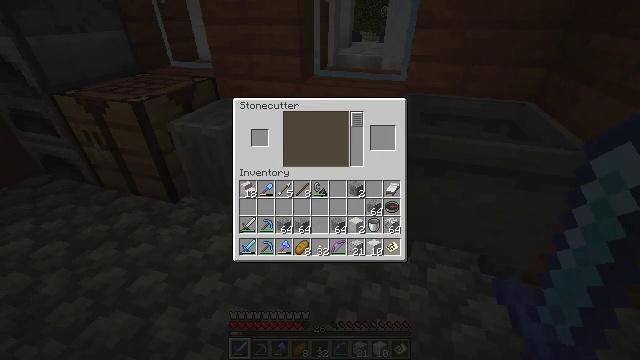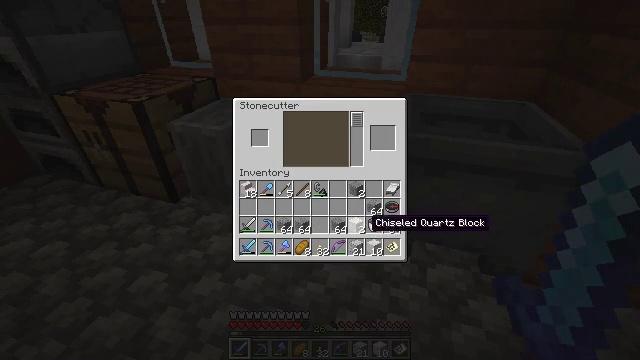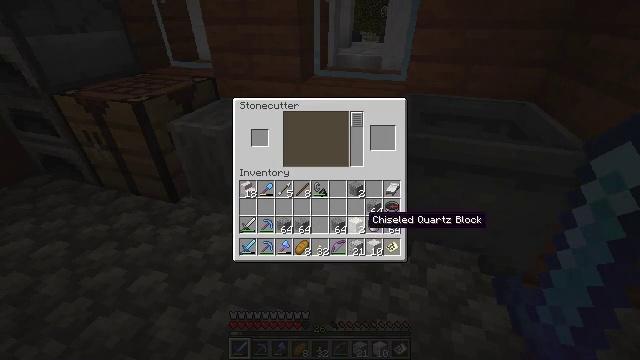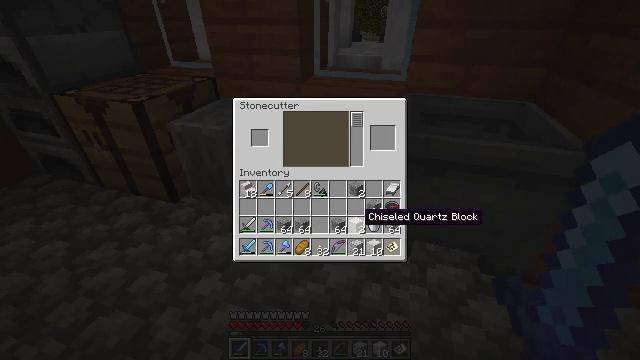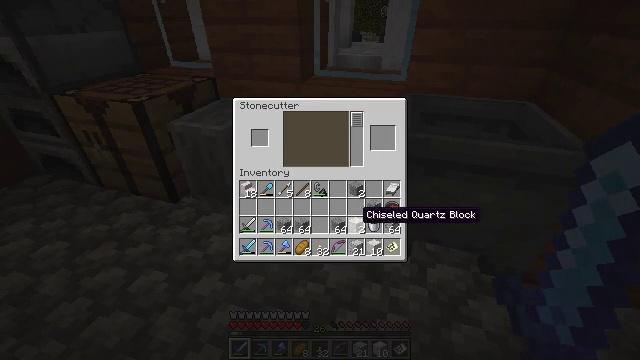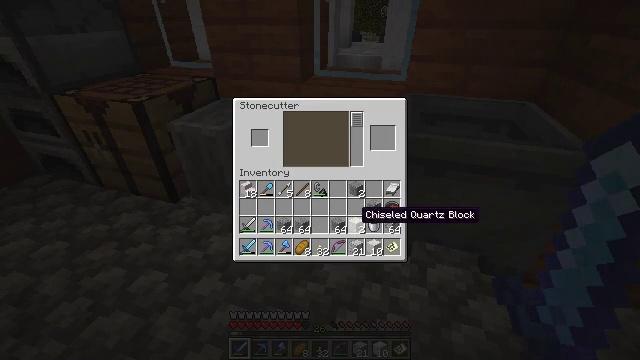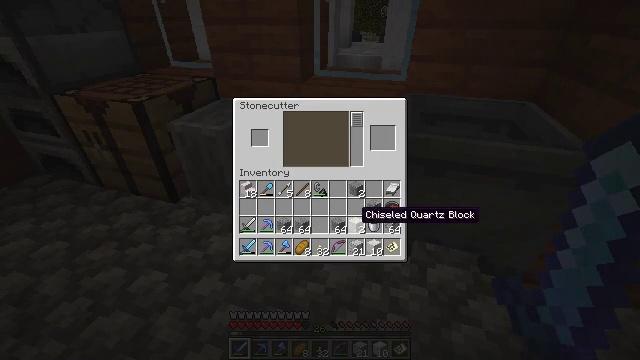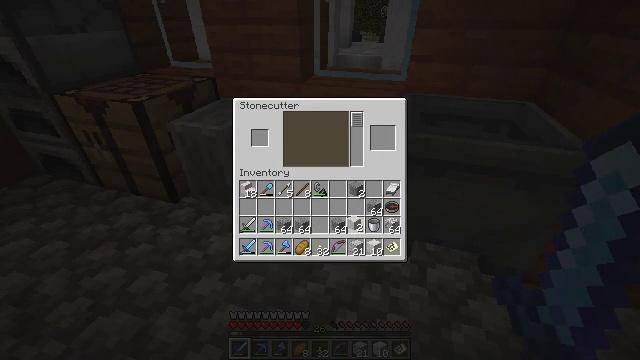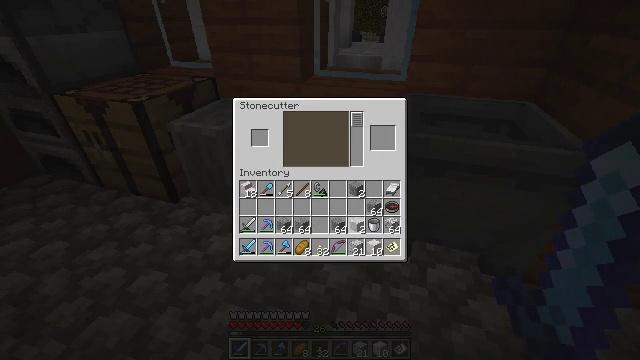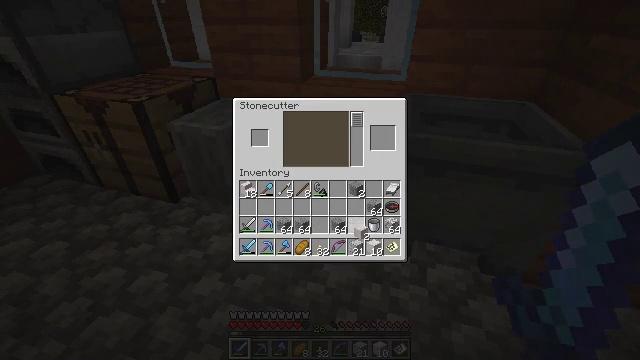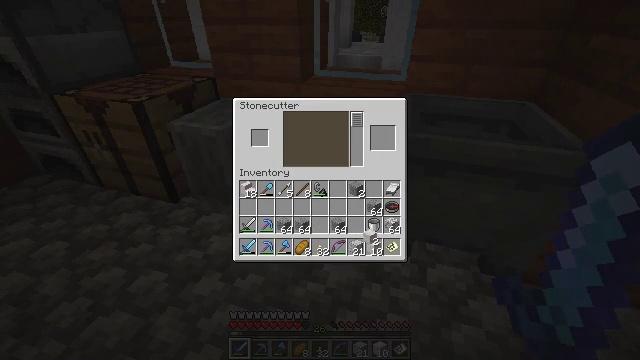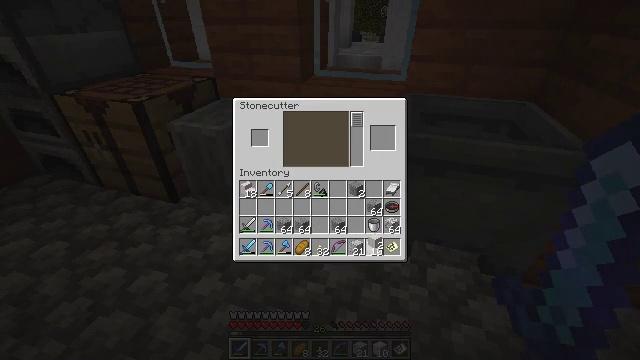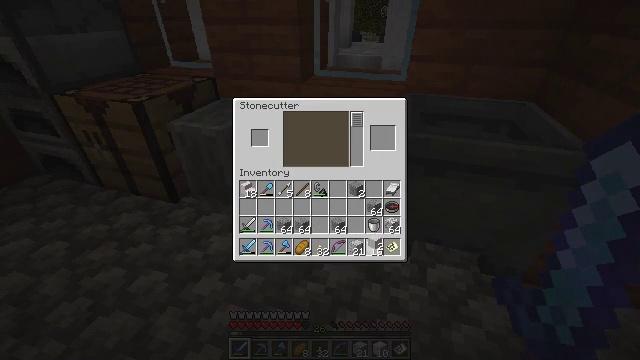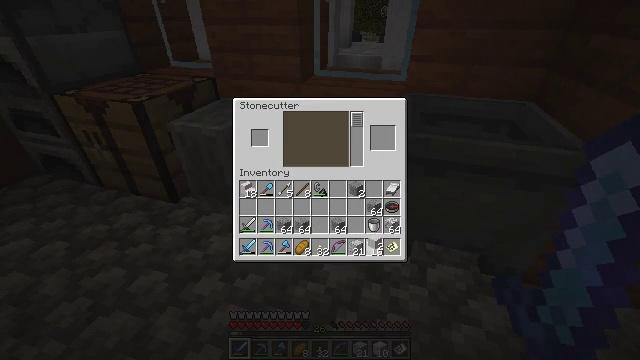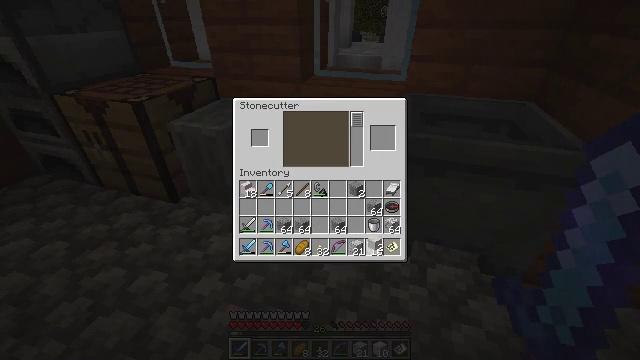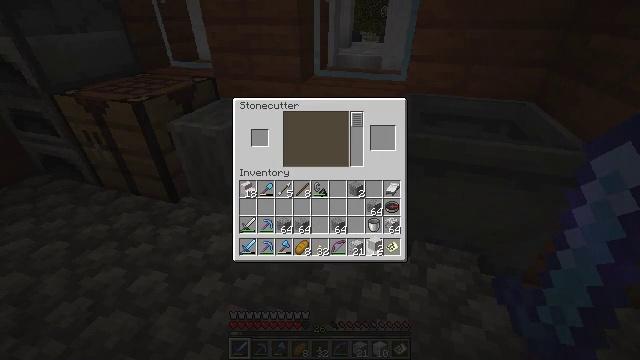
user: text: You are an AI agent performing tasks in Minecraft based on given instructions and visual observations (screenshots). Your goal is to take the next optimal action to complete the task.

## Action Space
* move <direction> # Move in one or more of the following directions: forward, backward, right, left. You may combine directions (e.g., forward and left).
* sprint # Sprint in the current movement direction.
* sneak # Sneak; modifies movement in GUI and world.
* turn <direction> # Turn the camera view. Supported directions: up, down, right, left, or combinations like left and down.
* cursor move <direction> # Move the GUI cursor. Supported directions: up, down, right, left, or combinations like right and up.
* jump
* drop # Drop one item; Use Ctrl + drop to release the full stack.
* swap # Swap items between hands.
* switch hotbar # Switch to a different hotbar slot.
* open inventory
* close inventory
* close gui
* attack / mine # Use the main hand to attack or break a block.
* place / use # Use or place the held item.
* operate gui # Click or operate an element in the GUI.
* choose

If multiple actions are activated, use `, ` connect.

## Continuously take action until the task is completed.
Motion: motion action
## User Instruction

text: Gather quartz pillar from a structure.
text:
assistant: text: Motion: no_op
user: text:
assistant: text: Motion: no_op
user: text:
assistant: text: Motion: no_op
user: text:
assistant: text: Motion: no_op
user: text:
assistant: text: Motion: no_op
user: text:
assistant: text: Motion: no_op
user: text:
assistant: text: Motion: operate gui
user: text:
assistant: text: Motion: operate gui
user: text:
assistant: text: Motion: operate gui
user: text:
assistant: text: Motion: cursor move right
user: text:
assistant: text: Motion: no_op
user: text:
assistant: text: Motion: no_op
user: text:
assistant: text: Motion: no_op
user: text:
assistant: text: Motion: operate gui
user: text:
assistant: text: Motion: operate gui
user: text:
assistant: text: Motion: operate gui
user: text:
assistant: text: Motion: no_op
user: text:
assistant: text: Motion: no_op
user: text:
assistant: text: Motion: no_op
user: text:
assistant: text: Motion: no_op
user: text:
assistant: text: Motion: no_op
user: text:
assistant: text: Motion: no_op
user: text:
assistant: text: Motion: no_op
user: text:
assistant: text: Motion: no_op
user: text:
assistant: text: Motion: no_op
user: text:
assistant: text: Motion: operate gui
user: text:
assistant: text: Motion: operate gui
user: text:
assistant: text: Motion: operate gui
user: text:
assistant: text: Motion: operate gui
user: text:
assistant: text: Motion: no_op